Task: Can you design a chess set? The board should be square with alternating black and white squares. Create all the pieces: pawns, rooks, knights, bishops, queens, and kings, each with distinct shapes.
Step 2139:
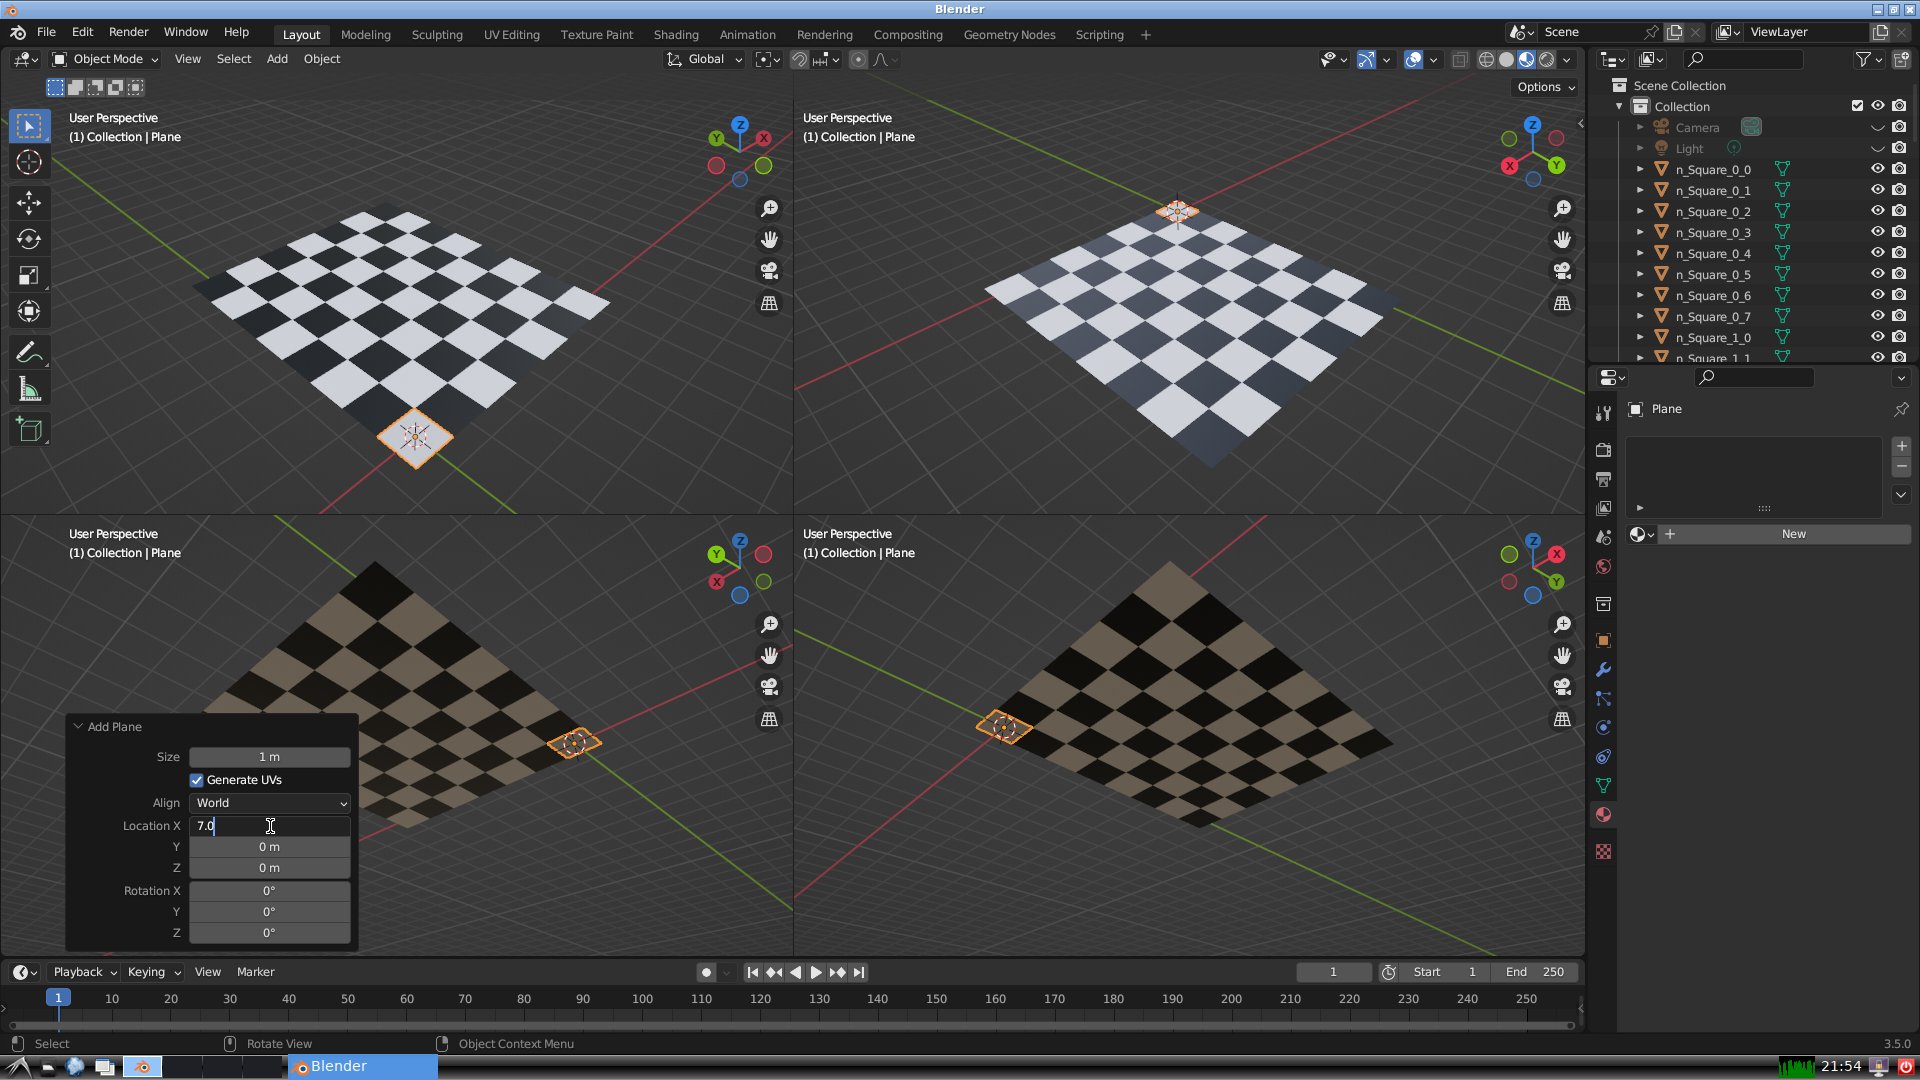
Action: {"key_press": ['Return']}